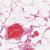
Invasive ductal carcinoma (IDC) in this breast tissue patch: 0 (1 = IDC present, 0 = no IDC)